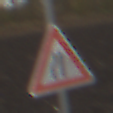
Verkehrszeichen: EinseitigVerengteFahrbahnLinks
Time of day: MorningAfternoon
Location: Outdoor (Nature)
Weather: Overcast
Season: NotSpecified
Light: Natural